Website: crate-barrel
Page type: customer-info-address
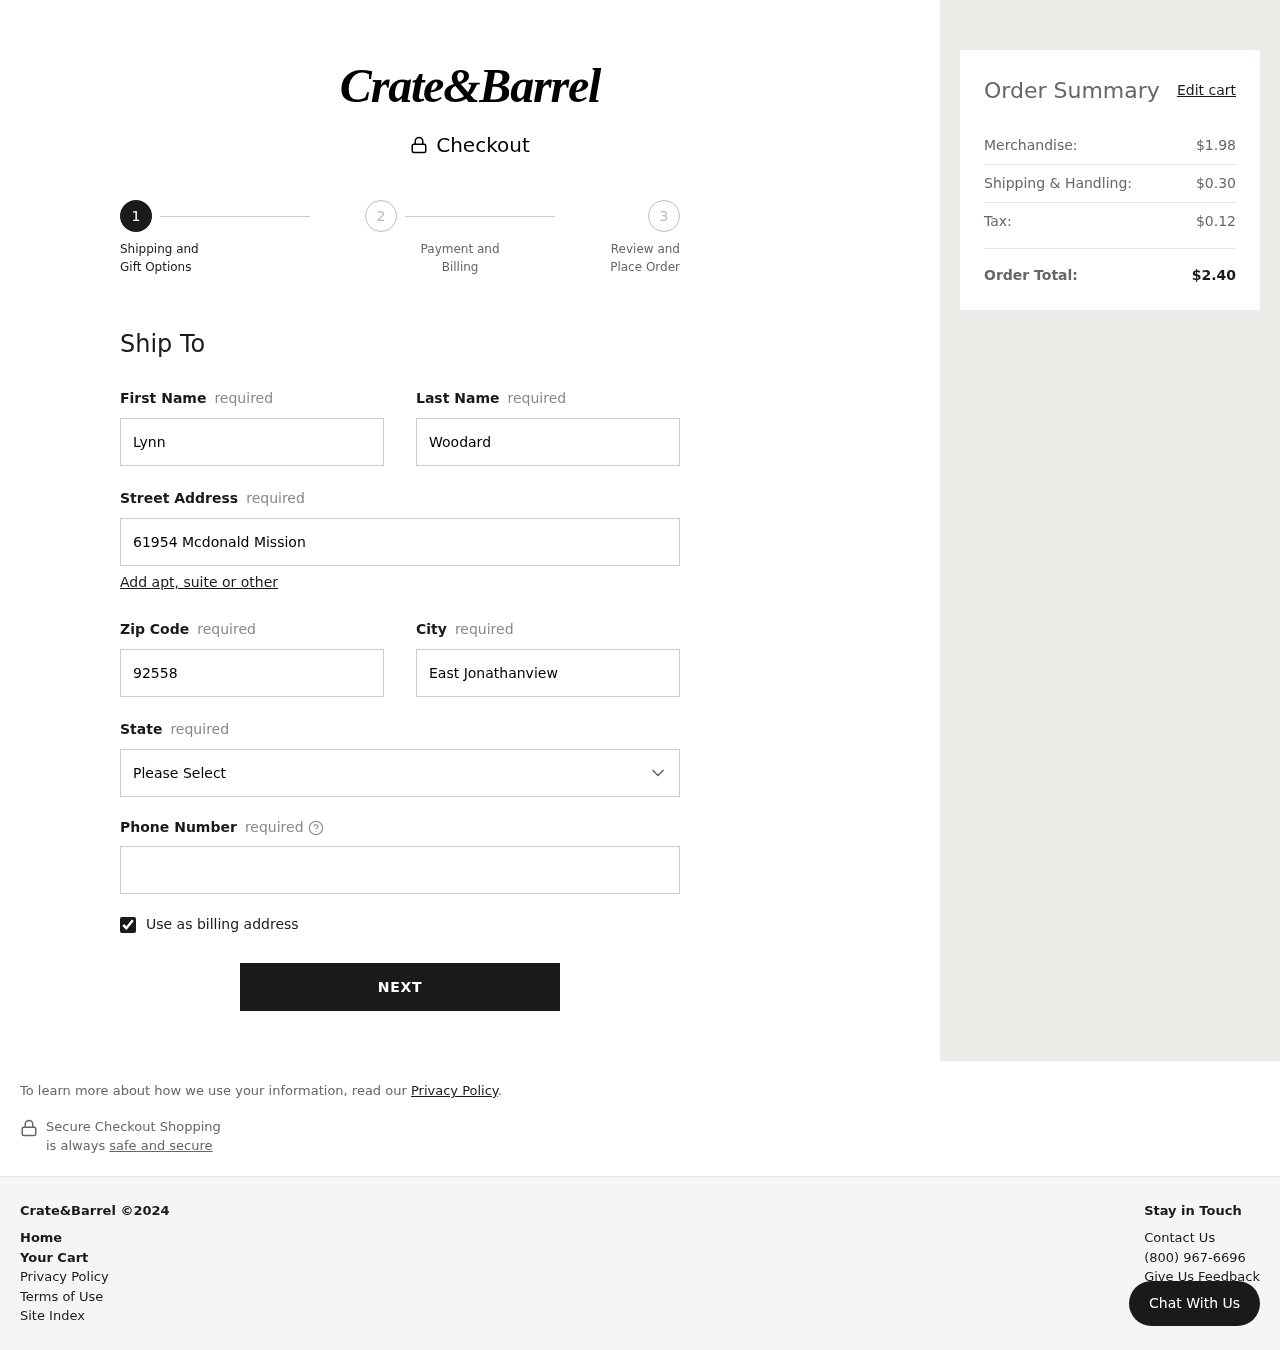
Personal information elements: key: PII_CITY
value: East Jonathanview
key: PII_FIRSTNAME
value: Lynn
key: PII_LASTNAME
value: Woodard
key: PII_PHONE
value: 8607020191
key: PII_POSTCODE
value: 92558
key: PII_STATE
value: Massachusetts
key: PII_STREET
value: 61954 Mcdonald Mission
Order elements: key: ORDER_SUBTOTAL
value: $1.98
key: ORDER_SHIPPING_COST
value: $0.30
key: ORDER_TAX
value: $0.12
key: ORDER_TOTAL
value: $2.40